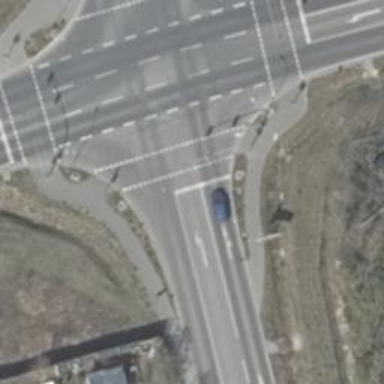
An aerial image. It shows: Crossing with traffic signals.